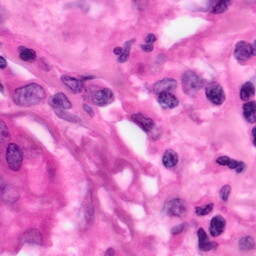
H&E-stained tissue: Pancreatic